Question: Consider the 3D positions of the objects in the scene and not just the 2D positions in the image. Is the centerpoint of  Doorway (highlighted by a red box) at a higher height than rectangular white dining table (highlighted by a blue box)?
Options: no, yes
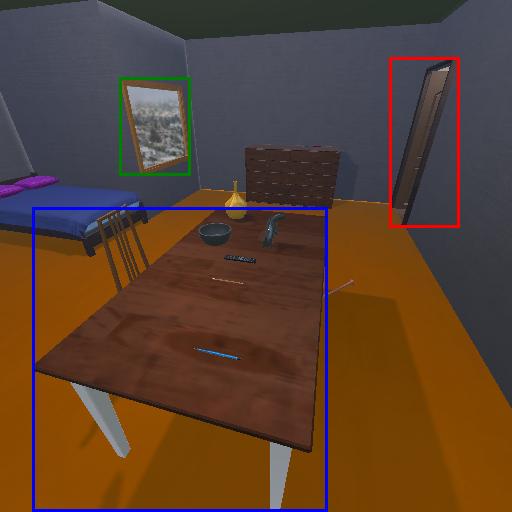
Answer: no